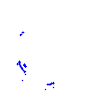
Particle: kaon